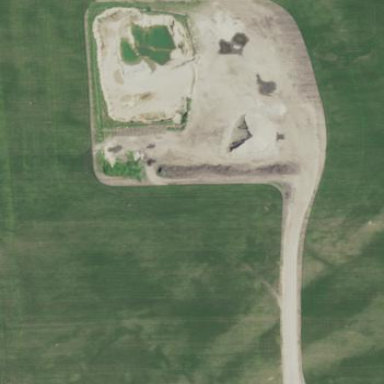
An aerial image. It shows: Quarry rich in sand and gravel resources.